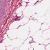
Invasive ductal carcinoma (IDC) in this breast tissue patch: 0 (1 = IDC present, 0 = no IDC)